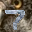
Label: 7